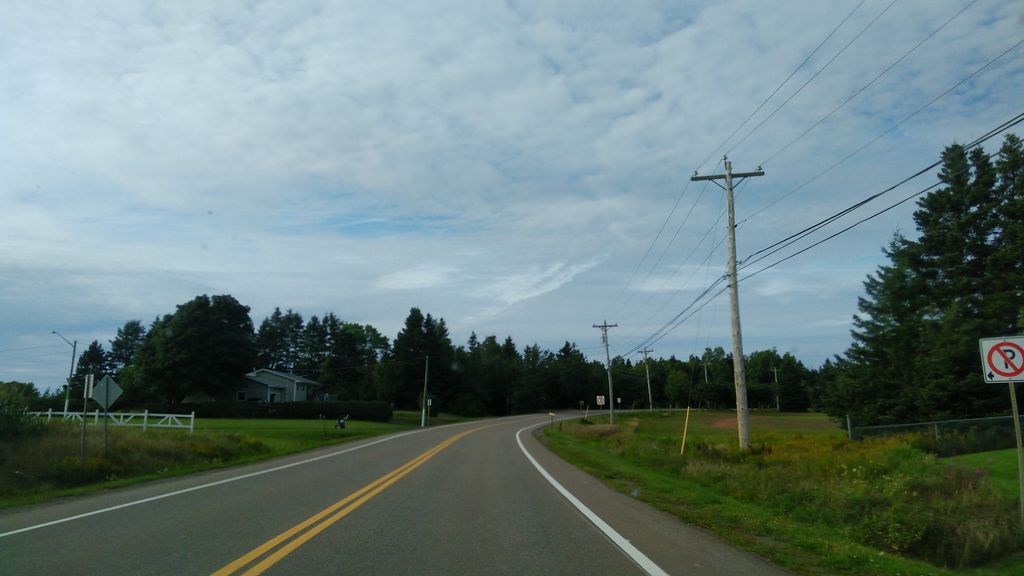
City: charlottetown